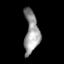
Tissue: skin
Cell type: Epithelial cells
Senescence score: 0.283
Nuclear area (px): 616
Mean DAPI intensity: 150.545